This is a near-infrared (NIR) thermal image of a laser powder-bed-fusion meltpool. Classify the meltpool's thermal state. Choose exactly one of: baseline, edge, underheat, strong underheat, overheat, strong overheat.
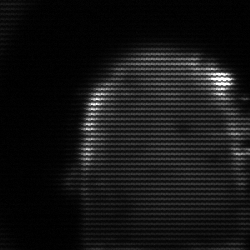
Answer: baseline